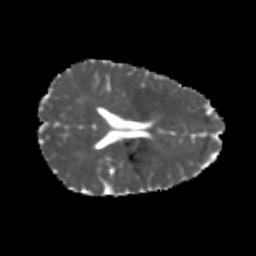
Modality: MD
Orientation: axial
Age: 25
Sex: female
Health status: healthy
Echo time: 0.074 s